Question: Recently news are coming out that one can create vanity url for Apple Appstore.

But I cant find any options additionally added in itunes connect to do it.
any help is appreciated :)
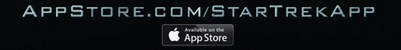
Answer: It seems we dont have to do anything ...
just we have to add the company name or app name at the end of <URL>
It seems since all the app names and company names are already unique, apple does the all background job of rerouting the appstore-link to the actual itunes-link..
iOS: <URL>
Mac: <URL>
apple has provided this <URL>